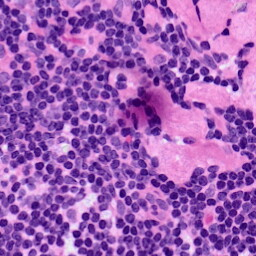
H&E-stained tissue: LymphNode